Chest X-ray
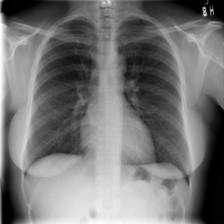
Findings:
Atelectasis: negative
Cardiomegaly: negative
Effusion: negative
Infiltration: negative
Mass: negative
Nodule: negative
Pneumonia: negative
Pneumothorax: negative
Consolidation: negative
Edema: negative
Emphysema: negative
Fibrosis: negative
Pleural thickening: negative
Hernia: negative